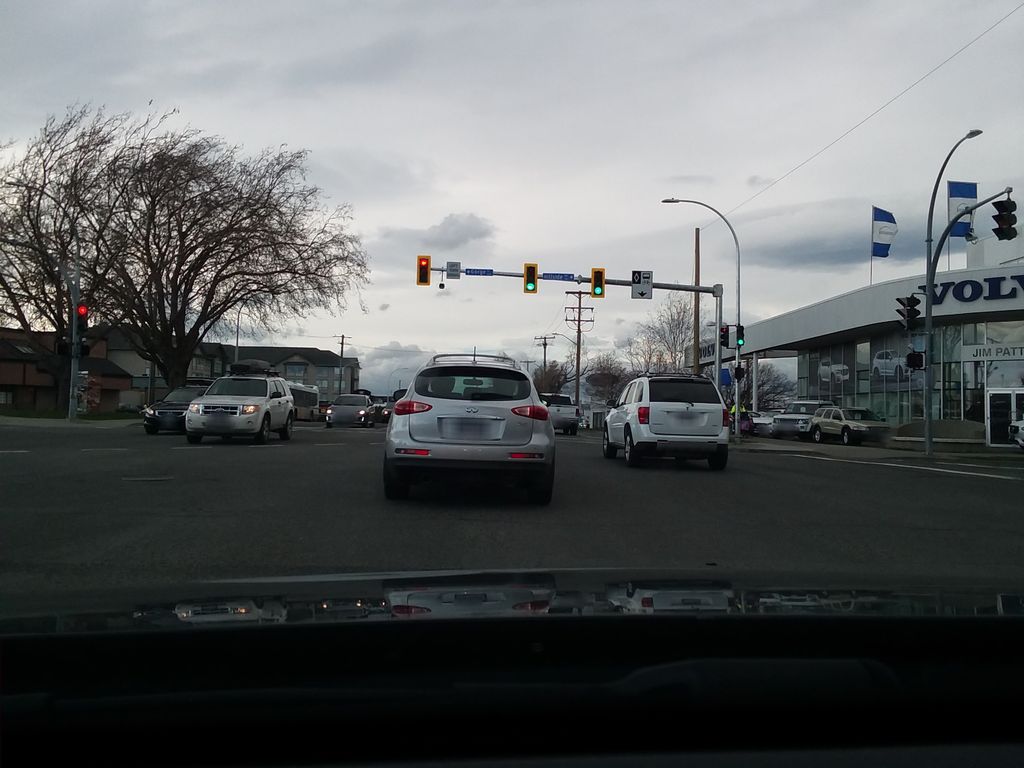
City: victoria